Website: macys
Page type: customer-info-address
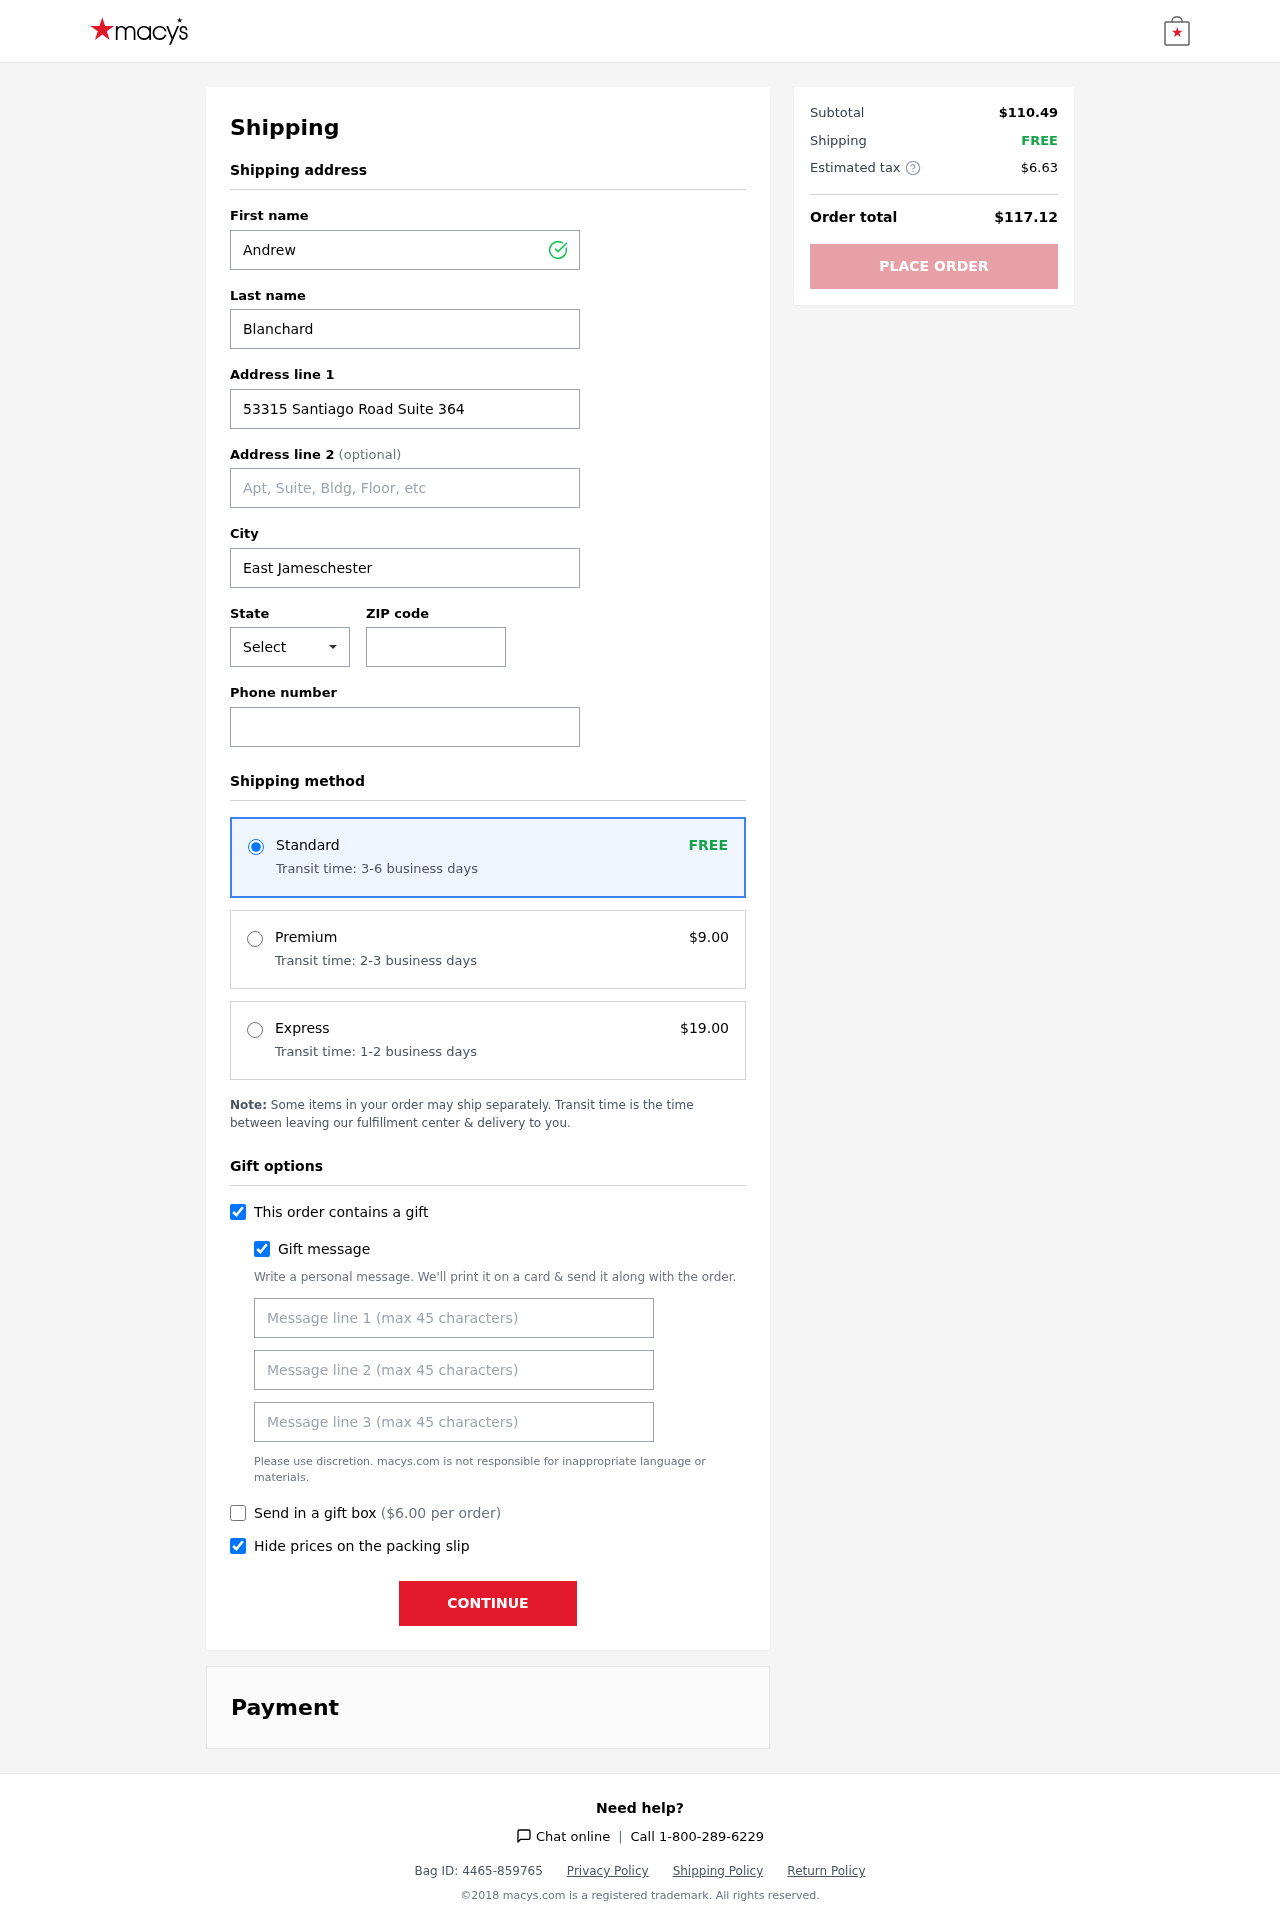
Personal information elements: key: PII_CITY
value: East Jameschester
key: PII_FIRSTNAME
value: Andrew
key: PII_GIFT_MESSAGE
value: Hey Leslie, I thought these cozy chairs would be perfect for those sunny brunches on your patio! I can’t wait to see you enjoying them with friends and family. Cheers to new memories in your beautiful home!  Andrew
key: PII_LASTNAME
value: Blanchard
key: PII_PHONE
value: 4132448351
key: PII_POSTCODE
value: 45827
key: PII_STATE_ABBR
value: ID
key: PII_STREET
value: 53315 Santiago Road Suite 364
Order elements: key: ORDER_SHIPPING_STANDARD
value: FREE
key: ORDER_SHIPPING_STANDARD_TIME
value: Transit time: 3-6 business days
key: ORDER_SHIPPING_PREMIUM
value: $9.00
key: ORDER_SHIPPING_PREMIUM_TIME
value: Transit time: 2-3 business days
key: ORDER_SHIPPING_EXPRESS
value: $19.00
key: ORDER_SHIPPING_EXPRESS_TIME
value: Transit time: 1-2 business days
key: ORDER_GIFT_BOX_FEE
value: $6.00
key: ORDER_SUBTOTAL
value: $110.49
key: ORDER_SHIPPING_COST
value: FREE
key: ORDER_TAX
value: $6.63
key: ORDER_TOTAL
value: $117.12